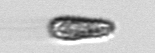
Label: Pseudochattonella_farcimen